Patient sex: M
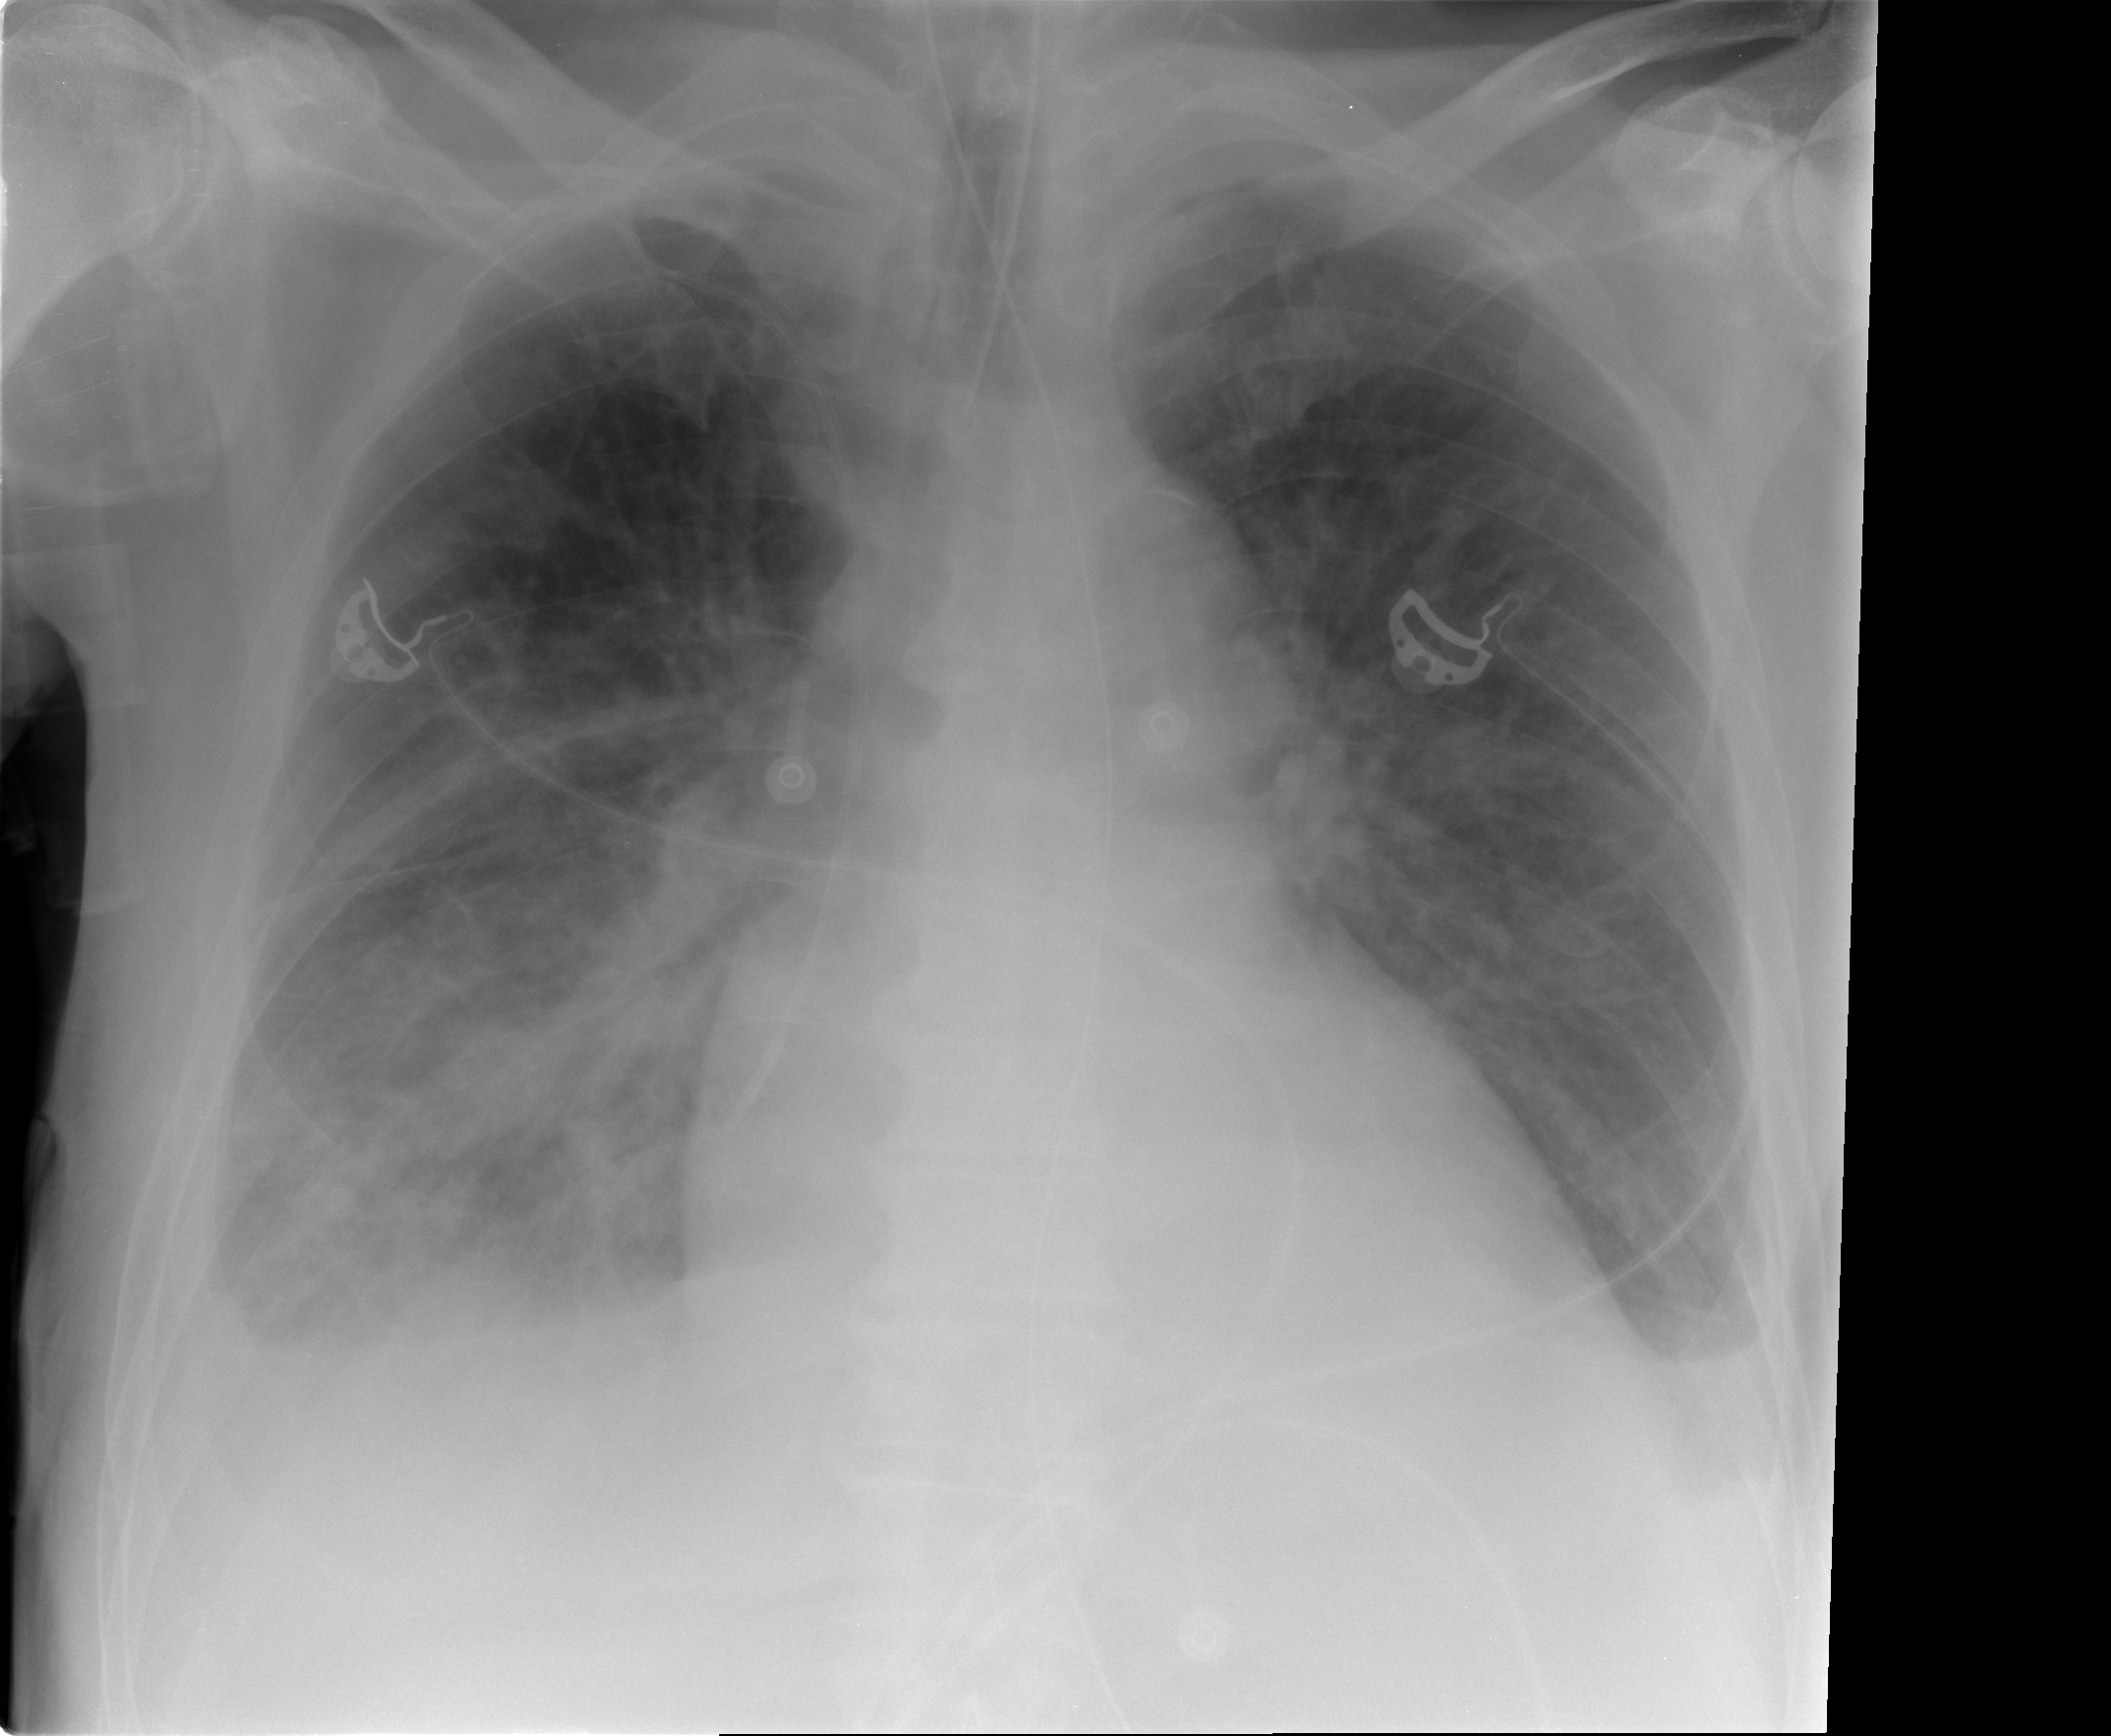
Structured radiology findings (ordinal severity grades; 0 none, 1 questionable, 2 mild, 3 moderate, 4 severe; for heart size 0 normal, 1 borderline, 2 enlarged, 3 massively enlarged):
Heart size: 1
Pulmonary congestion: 2
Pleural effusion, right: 2
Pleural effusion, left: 1
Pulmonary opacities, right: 2
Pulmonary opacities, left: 0
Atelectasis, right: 2
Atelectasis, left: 2